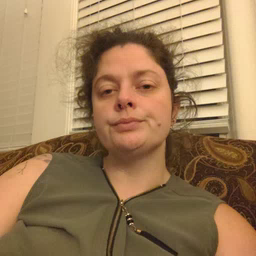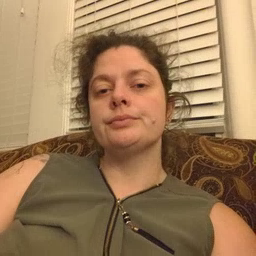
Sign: up